Question: I need a picker view witch i can select multi values, like the "select input" in HTML :

In ios6, i did it with a custom view created in the UIPickerViewDelegate (pickerView:viewForRow:forComponent:reusingView:) and a UIButton in each row, but since ios7, the custom view don't received the touch event.
Is it possible to do it in ios7 ?
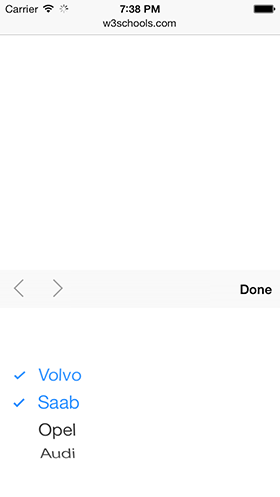
Answer: DrDisc has confirmed that it is not possible to handle a touch event directly from a row view since ios7.
But it is possible to :
1. add a Tap Gesture to the UIPickerView
2. retrive the selected view
3. call a method to check / uncheck the row int row = [self.pickerView selectedRowInComponent:0];
UIView *rowView = [self.pickerView viewForRow:row forComponent:0];
if([rowView isKindOfClass:[YouCustomView class]])
{
[(YouCustomView*)rowView toggleCheck];
[self.pickerView reloadAllComponents];
}
I think it is more natural than a button to check/uncheck, but we lost the ability to select an other row with a tap on it.